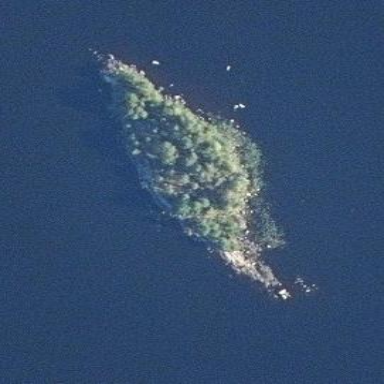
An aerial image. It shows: Island covered with woodland.